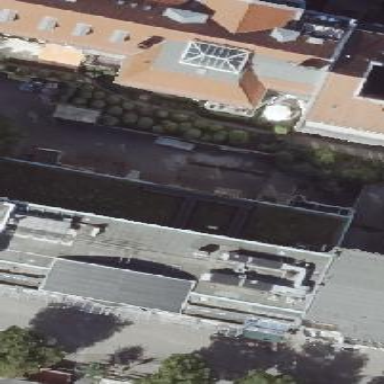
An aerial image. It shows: Part of building.